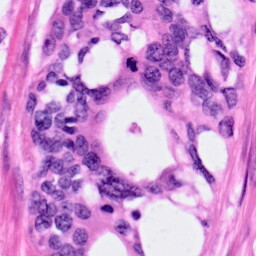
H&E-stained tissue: Pancreatic